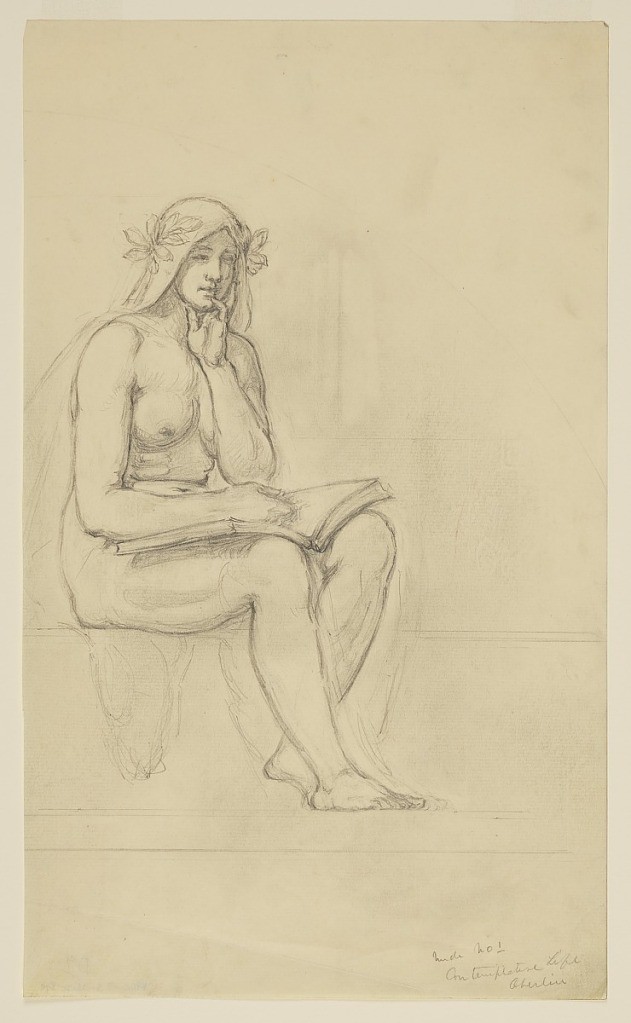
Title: Nude Study for "The Contemplative Life" for Lunette in the Administration Building, Oberlin College, Oberlin, OH
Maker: Kenyon Cox, American, 1856–1919
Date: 1914
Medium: Graphite on cream laid paper
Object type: Drawing
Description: A nude female figure is seated at left, facing halfway to the right. She has an open book in her lap, and a draped covering with leaves on her head.